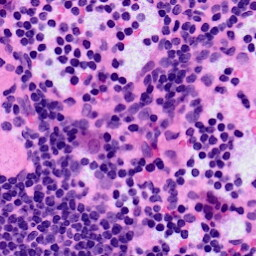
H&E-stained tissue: LymphNode